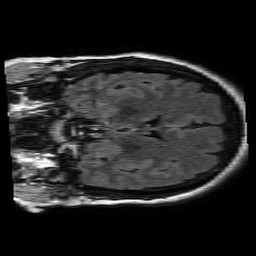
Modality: FLAIR
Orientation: coronal
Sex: female
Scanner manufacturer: philips
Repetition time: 11 s
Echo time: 0.125 s